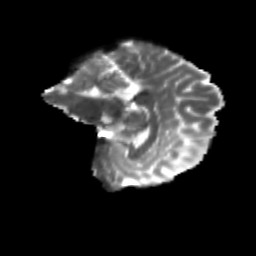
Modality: T2w
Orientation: sagittal
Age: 49
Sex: female
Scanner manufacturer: siemens
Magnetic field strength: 3 T
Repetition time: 4.71 s
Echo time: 0.0906 s